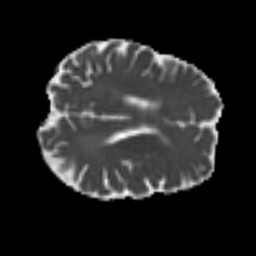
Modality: MD
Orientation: axial
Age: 62
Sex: male
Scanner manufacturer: siemens
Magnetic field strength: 3 T
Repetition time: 4.999 s
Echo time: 0.07946 s